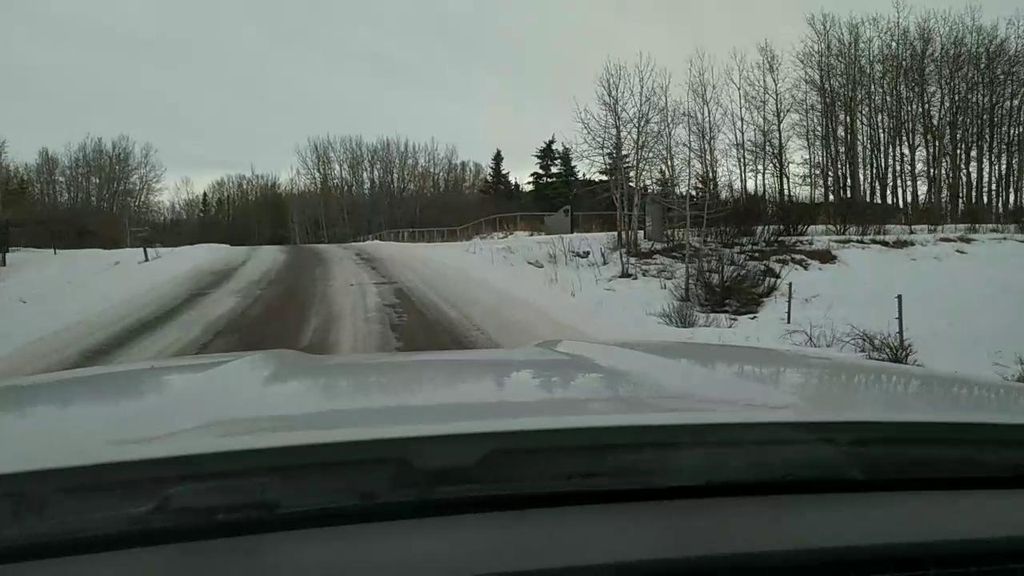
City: calgary